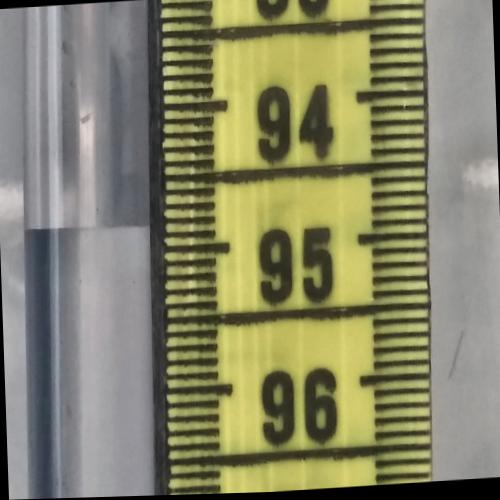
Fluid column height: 94.8 cm